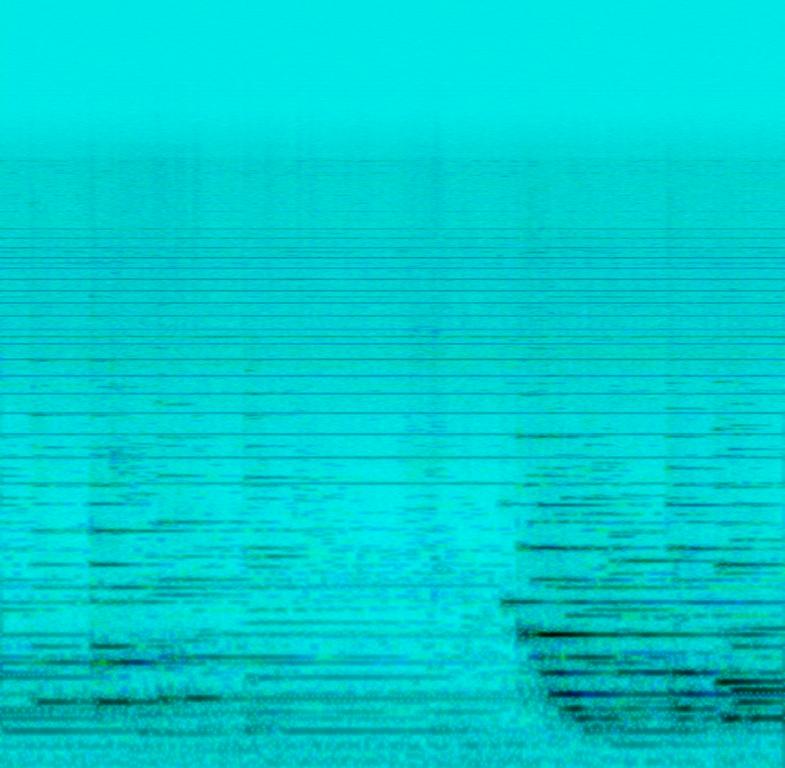
This instrumental song features a harp melody being played. There are no other instruments in this song. There are no voices in this song.. The mood of this song is dreamy. This song can be played in a dream sequence in an animated film.